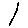
Label: star